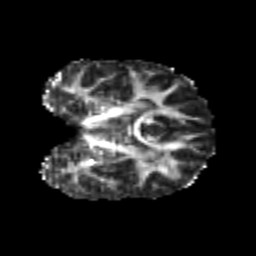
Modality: FA
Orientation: coronal
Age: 21
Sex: female
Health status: healthy
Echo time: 0.074 s